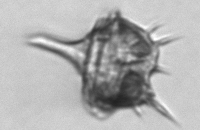
Label: Amylax